Question: Since I upgraded Laravel to 5.2, Scrutinizer throws an error saying that it couldn't be analyzed:

My 'composer.json' is:
'''
"name": "laravel/laravel",
"description": "The Laravel Framework.",
"keywords": ["framework", "laravel"],
"license": "MIT",
"type": "project",
"require": {
"laravel/framework": "5.2.*",
'''
I already tried to exclude the vendor folder, but this didn't help:
'''
filter:
paths:
- 'app/*'
excluded_paths:
- 'app/views/*'
- 'app/config/*'
- 'app/database/*'
- 'vendor/*'
'''
Why does this happen and how can I tell Scrutinizer to ignore this package?
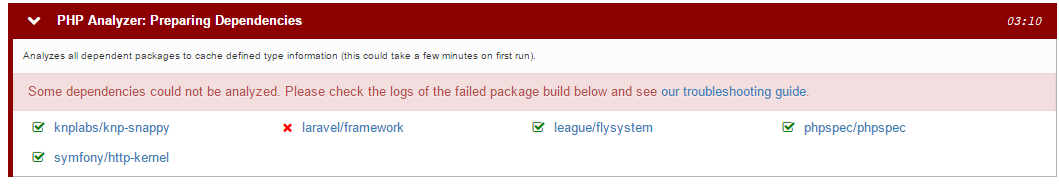
Answer: I had the same issue. I reported this to their support. They got back to me saying it had been fixed, and I was able to complete the inspection.
So, this should be working for you now. If it isn't, you need to email their support team ('support@scrutinizer-ci.com').